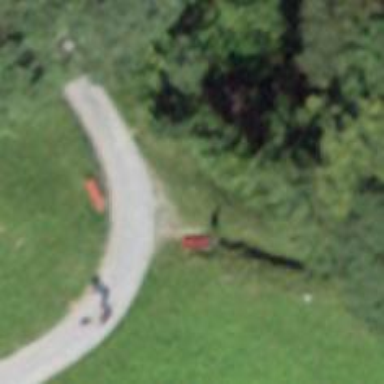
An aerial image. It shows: Bench.